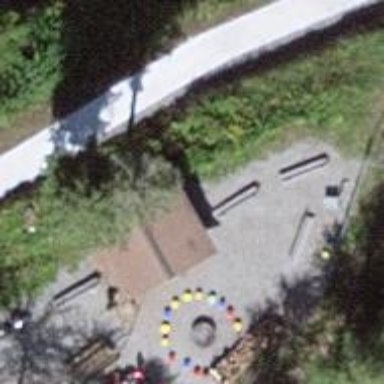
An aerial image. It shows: Picnic shelter designed for outdoor gatherings.